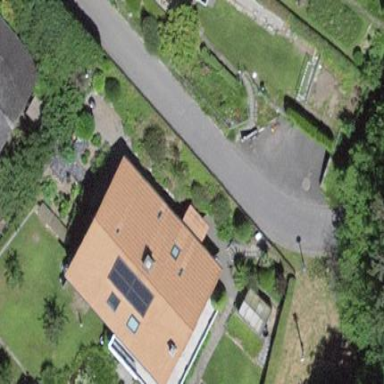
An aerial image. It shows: Residential building.